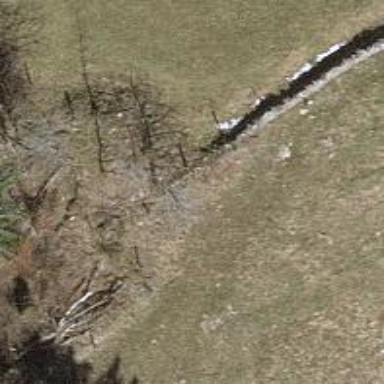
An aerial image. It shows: Wall made of dry stone.